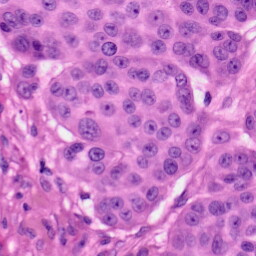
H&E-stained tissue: Skin